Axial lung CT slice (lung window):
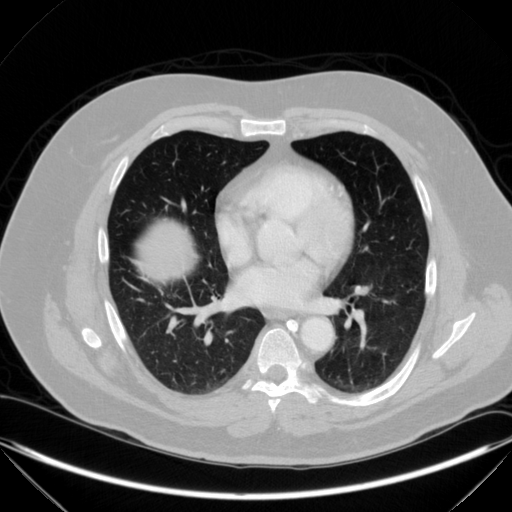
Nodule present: no